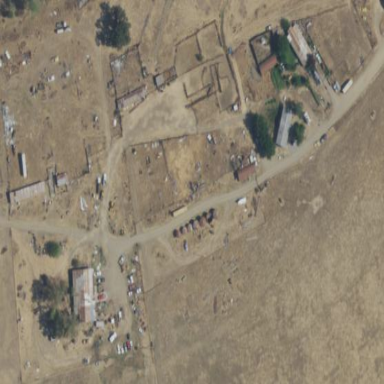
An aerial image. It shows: Farmyard area.